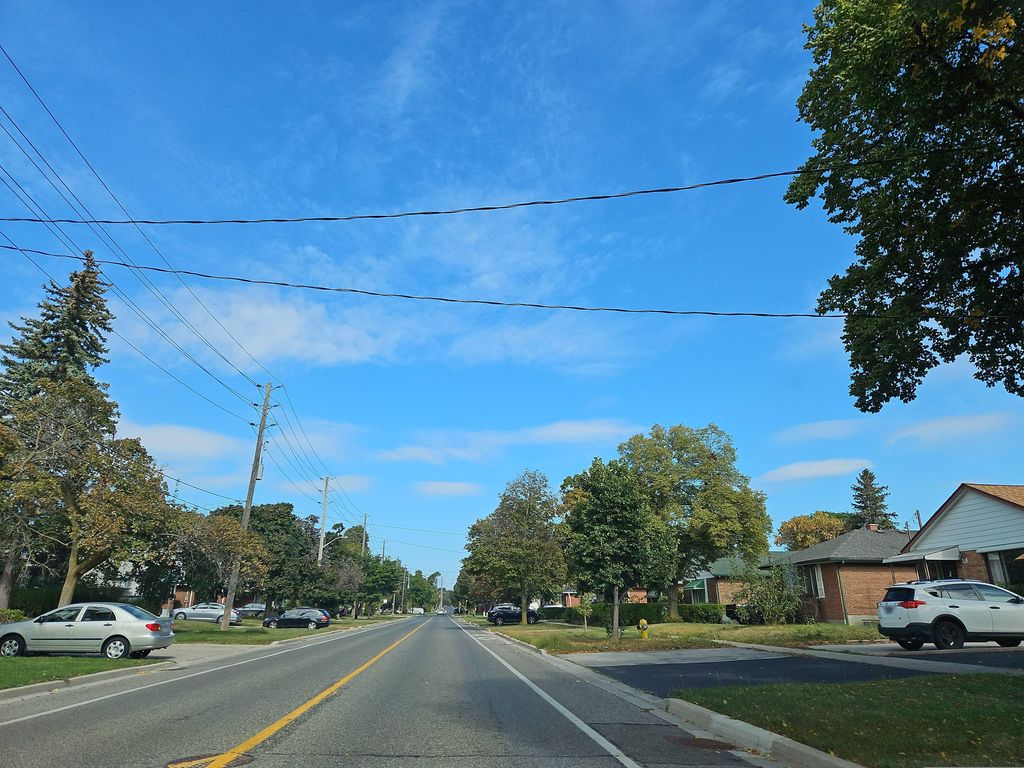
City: toronto